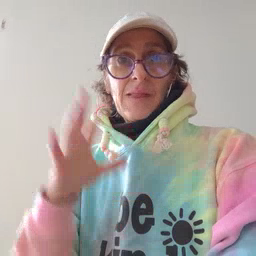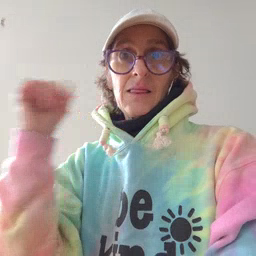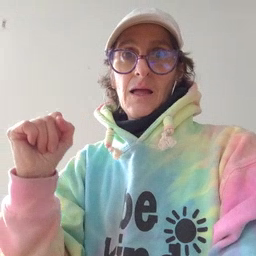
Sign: loud